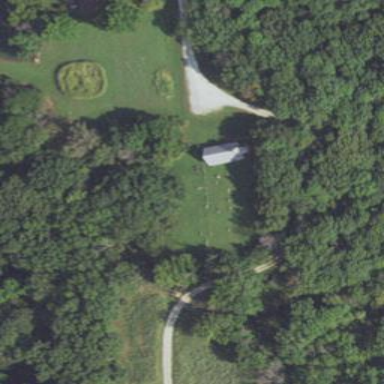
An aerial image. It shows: Cemetery.